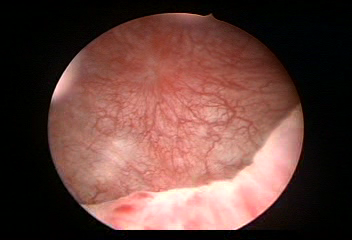
Modality: WLC
Class: Normal mucosa
Bladder cancer association: No